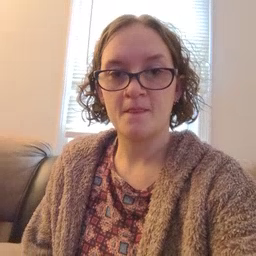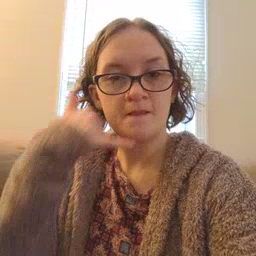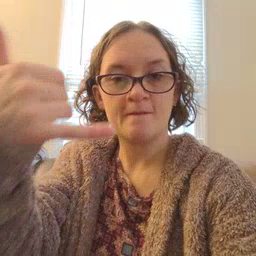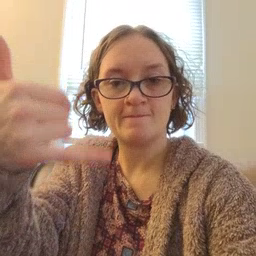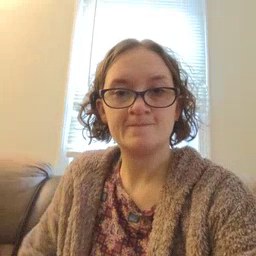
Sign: callonphone